Question: I am trying to implement the Facebook Like button on my website, but am having problems customizing the look of it. I have been using the <URL> and I thought changing the Layout Style to Button_Count would have solved my problem, but it didn't seem to change the appearance in any way.
Code the generator spits out:
'''
<div id="fb-root"></div>
<script>(function(d, s, id) {
var js, fjs = d.getElementsByTagName(s)[0];
if (d.getElementById(id)) return;
js = d.createElement(s); js.id = id;
js.src = "//connect.facebook.net/en_US/all.js#xfbml=1";
fjs.parentNode.insertBefore(js, fjs);
}(document, 'script', 'facebook-jssdk'));</script>
<div class="fb-like" data-href="http://www.google.ca" data-send="true" data-width="450" data-show-faces="true"></div>
'''
I am more concerned about the text to the right of the Like button. Currently, the text on the right is too long for my website. I am wondering if there is an alternative so I can shorten the text to just show how many likes I have?

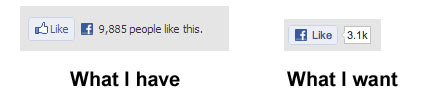
Answer: Add the 'data-layout="button_count"' attribute to the button element because it seems to be missing. This will render the more compact version of the button.
Source: <URL>